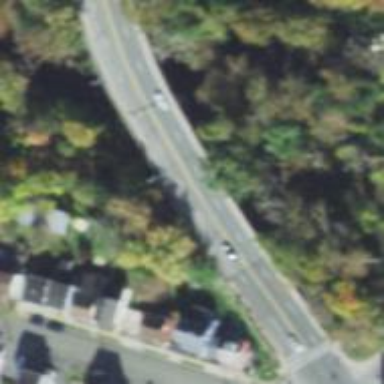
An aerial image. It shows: Primary highway with bridge.